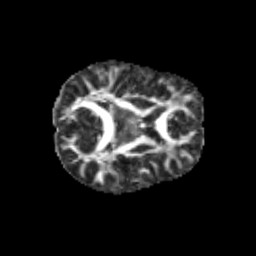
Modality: FA
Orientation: axial
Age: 9
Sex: male
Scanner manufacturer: siemens
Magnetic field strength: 3 T
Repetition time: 3.8 s
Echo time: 0.07 s